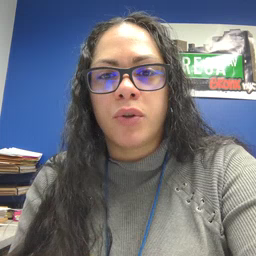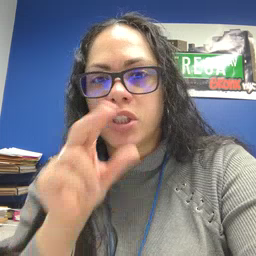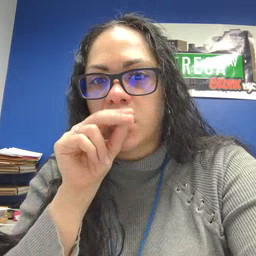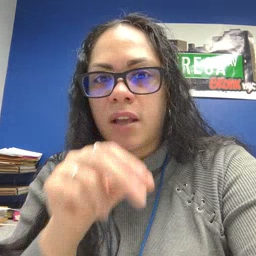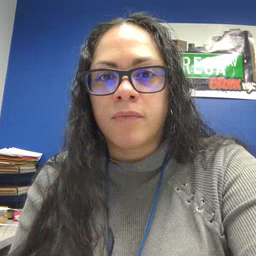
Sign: duck